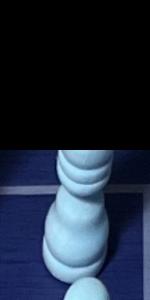
Label: Bishop_White